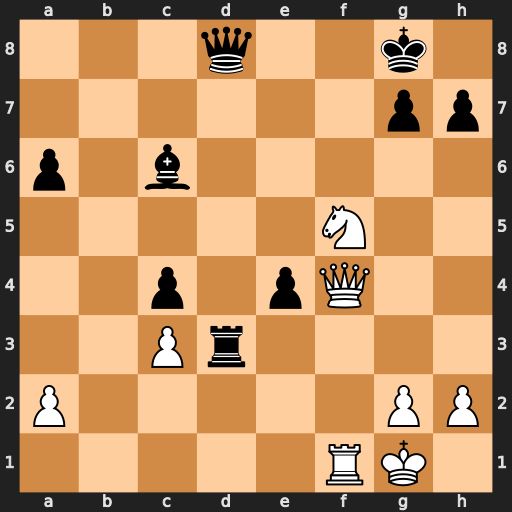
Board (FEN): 3q2k1/6pp/p1b5/5N2/2p1pQ2/2Pr4/P5PP/5RK1
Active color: w
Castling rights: -
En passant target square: -
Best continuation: Qe5 Rd7 Qe6+ Kh8 Qxc6